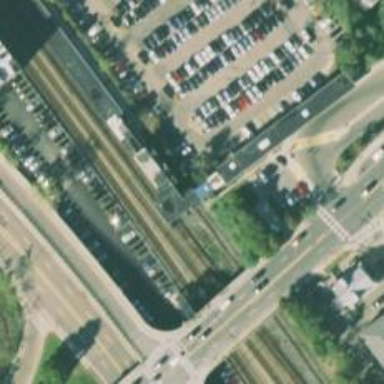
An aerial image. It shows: Building passage tunnel with electrified rail.